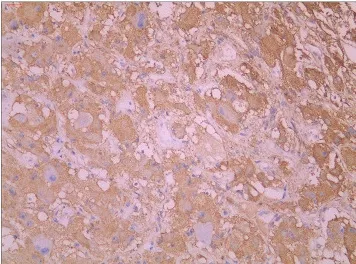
(D) Immunohistochemical staining showing synaptophysin (Syn).
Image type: pathology (immunostaining)